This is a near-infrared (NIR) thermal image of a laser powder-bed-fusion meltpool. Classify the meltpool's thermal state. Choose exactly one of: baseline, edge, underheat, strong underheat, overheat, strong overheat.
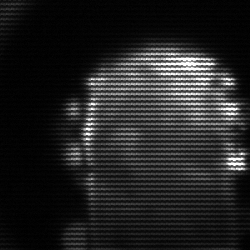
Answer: baseline